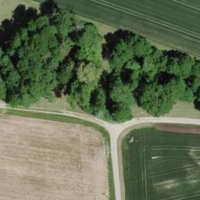
EUNIS habitat code: 52
Species observed at this site:
Ancylus fluviatilis